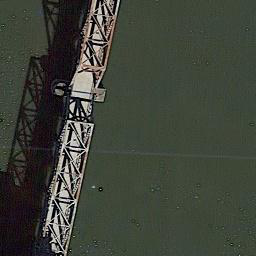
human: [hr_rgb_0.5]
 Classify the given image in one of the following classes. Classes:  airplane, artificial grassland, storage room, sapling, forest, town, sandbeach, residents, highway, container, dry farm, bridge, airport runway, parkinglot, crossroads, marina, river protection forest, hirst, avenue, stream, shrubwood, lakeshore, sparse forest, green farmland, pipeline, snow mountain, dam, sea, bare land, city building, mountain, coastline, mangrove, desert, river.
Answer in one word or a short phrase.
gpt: bridge